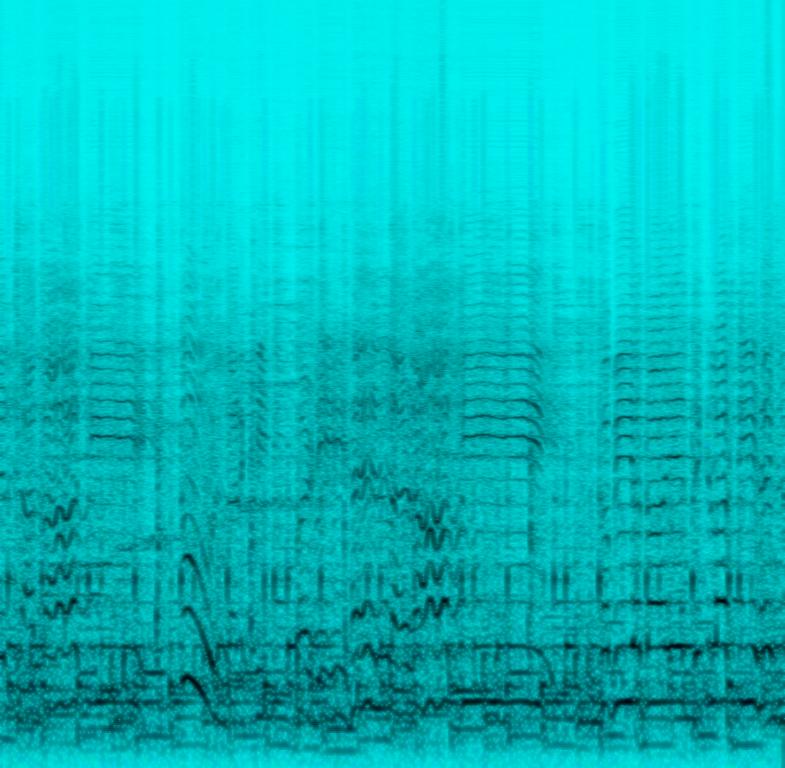
This song is a Retro Hindi movie song. The tempo is fast with rhythmic guitar, vigorous guitar, keyboard harmony, congas and bongos. The music is minimalistic and simple with speech like singing. The song is playful, cheerful, upbeat, youthful and energetic.